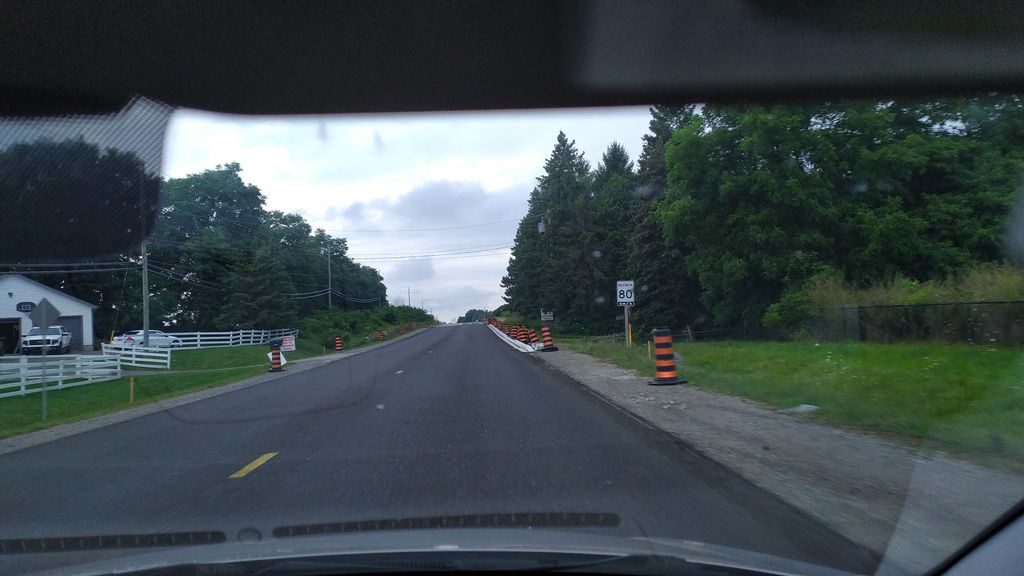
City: kitchener-waterloo